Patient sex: F
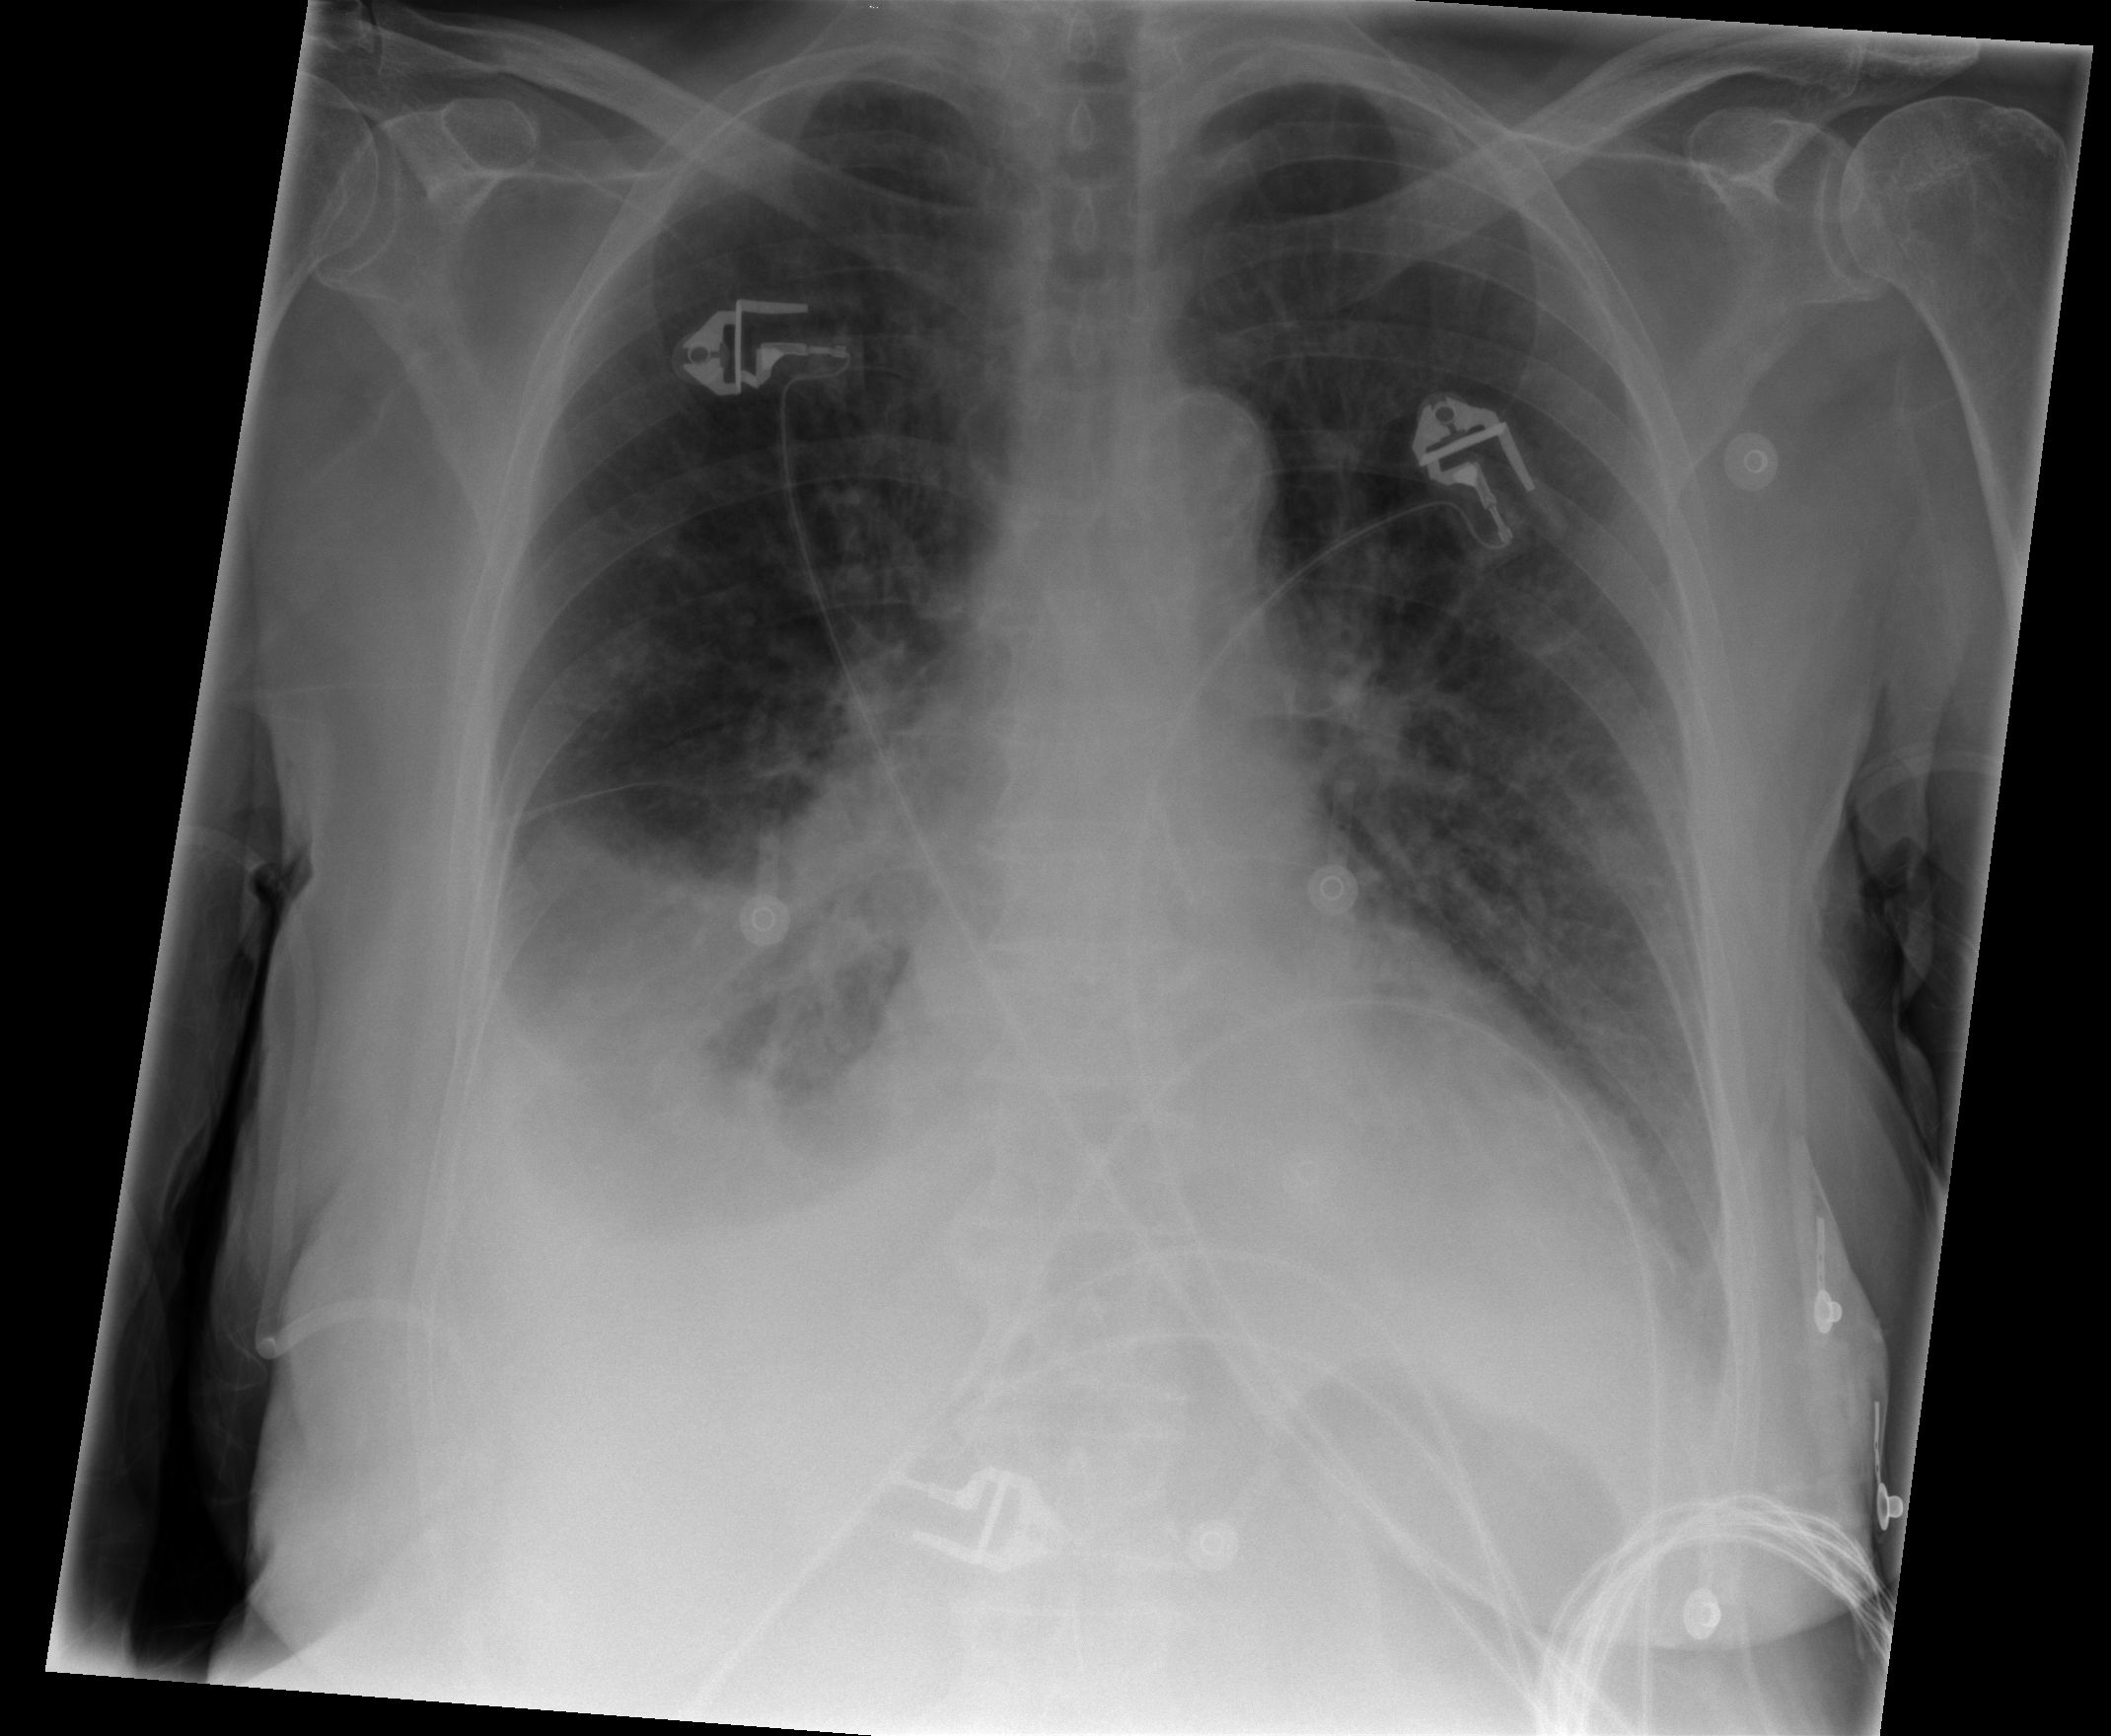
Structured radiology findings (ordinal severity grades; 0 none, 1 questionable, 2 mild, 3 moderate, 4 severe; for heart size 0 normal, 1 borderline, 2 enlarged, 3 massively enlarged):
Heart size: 1
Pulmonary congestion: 2
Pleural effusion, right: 2
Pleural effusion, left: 1
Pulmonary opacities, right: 0
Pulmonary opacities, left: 0
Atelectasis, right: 2
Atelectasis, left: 2